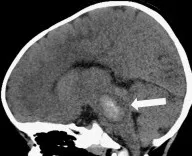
Case 5 brain CT scan without contrasts showing an intratumoral hemorrhage of the midbrain/brainstem. (B) Sagittal view of the brain with an arrow indicating the intratumoral hemorrhage.
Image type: radiology (ct)